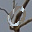
Label: 0